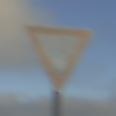
Verkehrszeichen: VorfahrtGewaehren
Umgebung: Outdoor, Nature
Tageszeit: SunriseSunset
Wetter: PartlyCloudy
Licht: Natural
Jahreszeit: NotSpecified
Kontrast: HighContrast